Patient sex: M
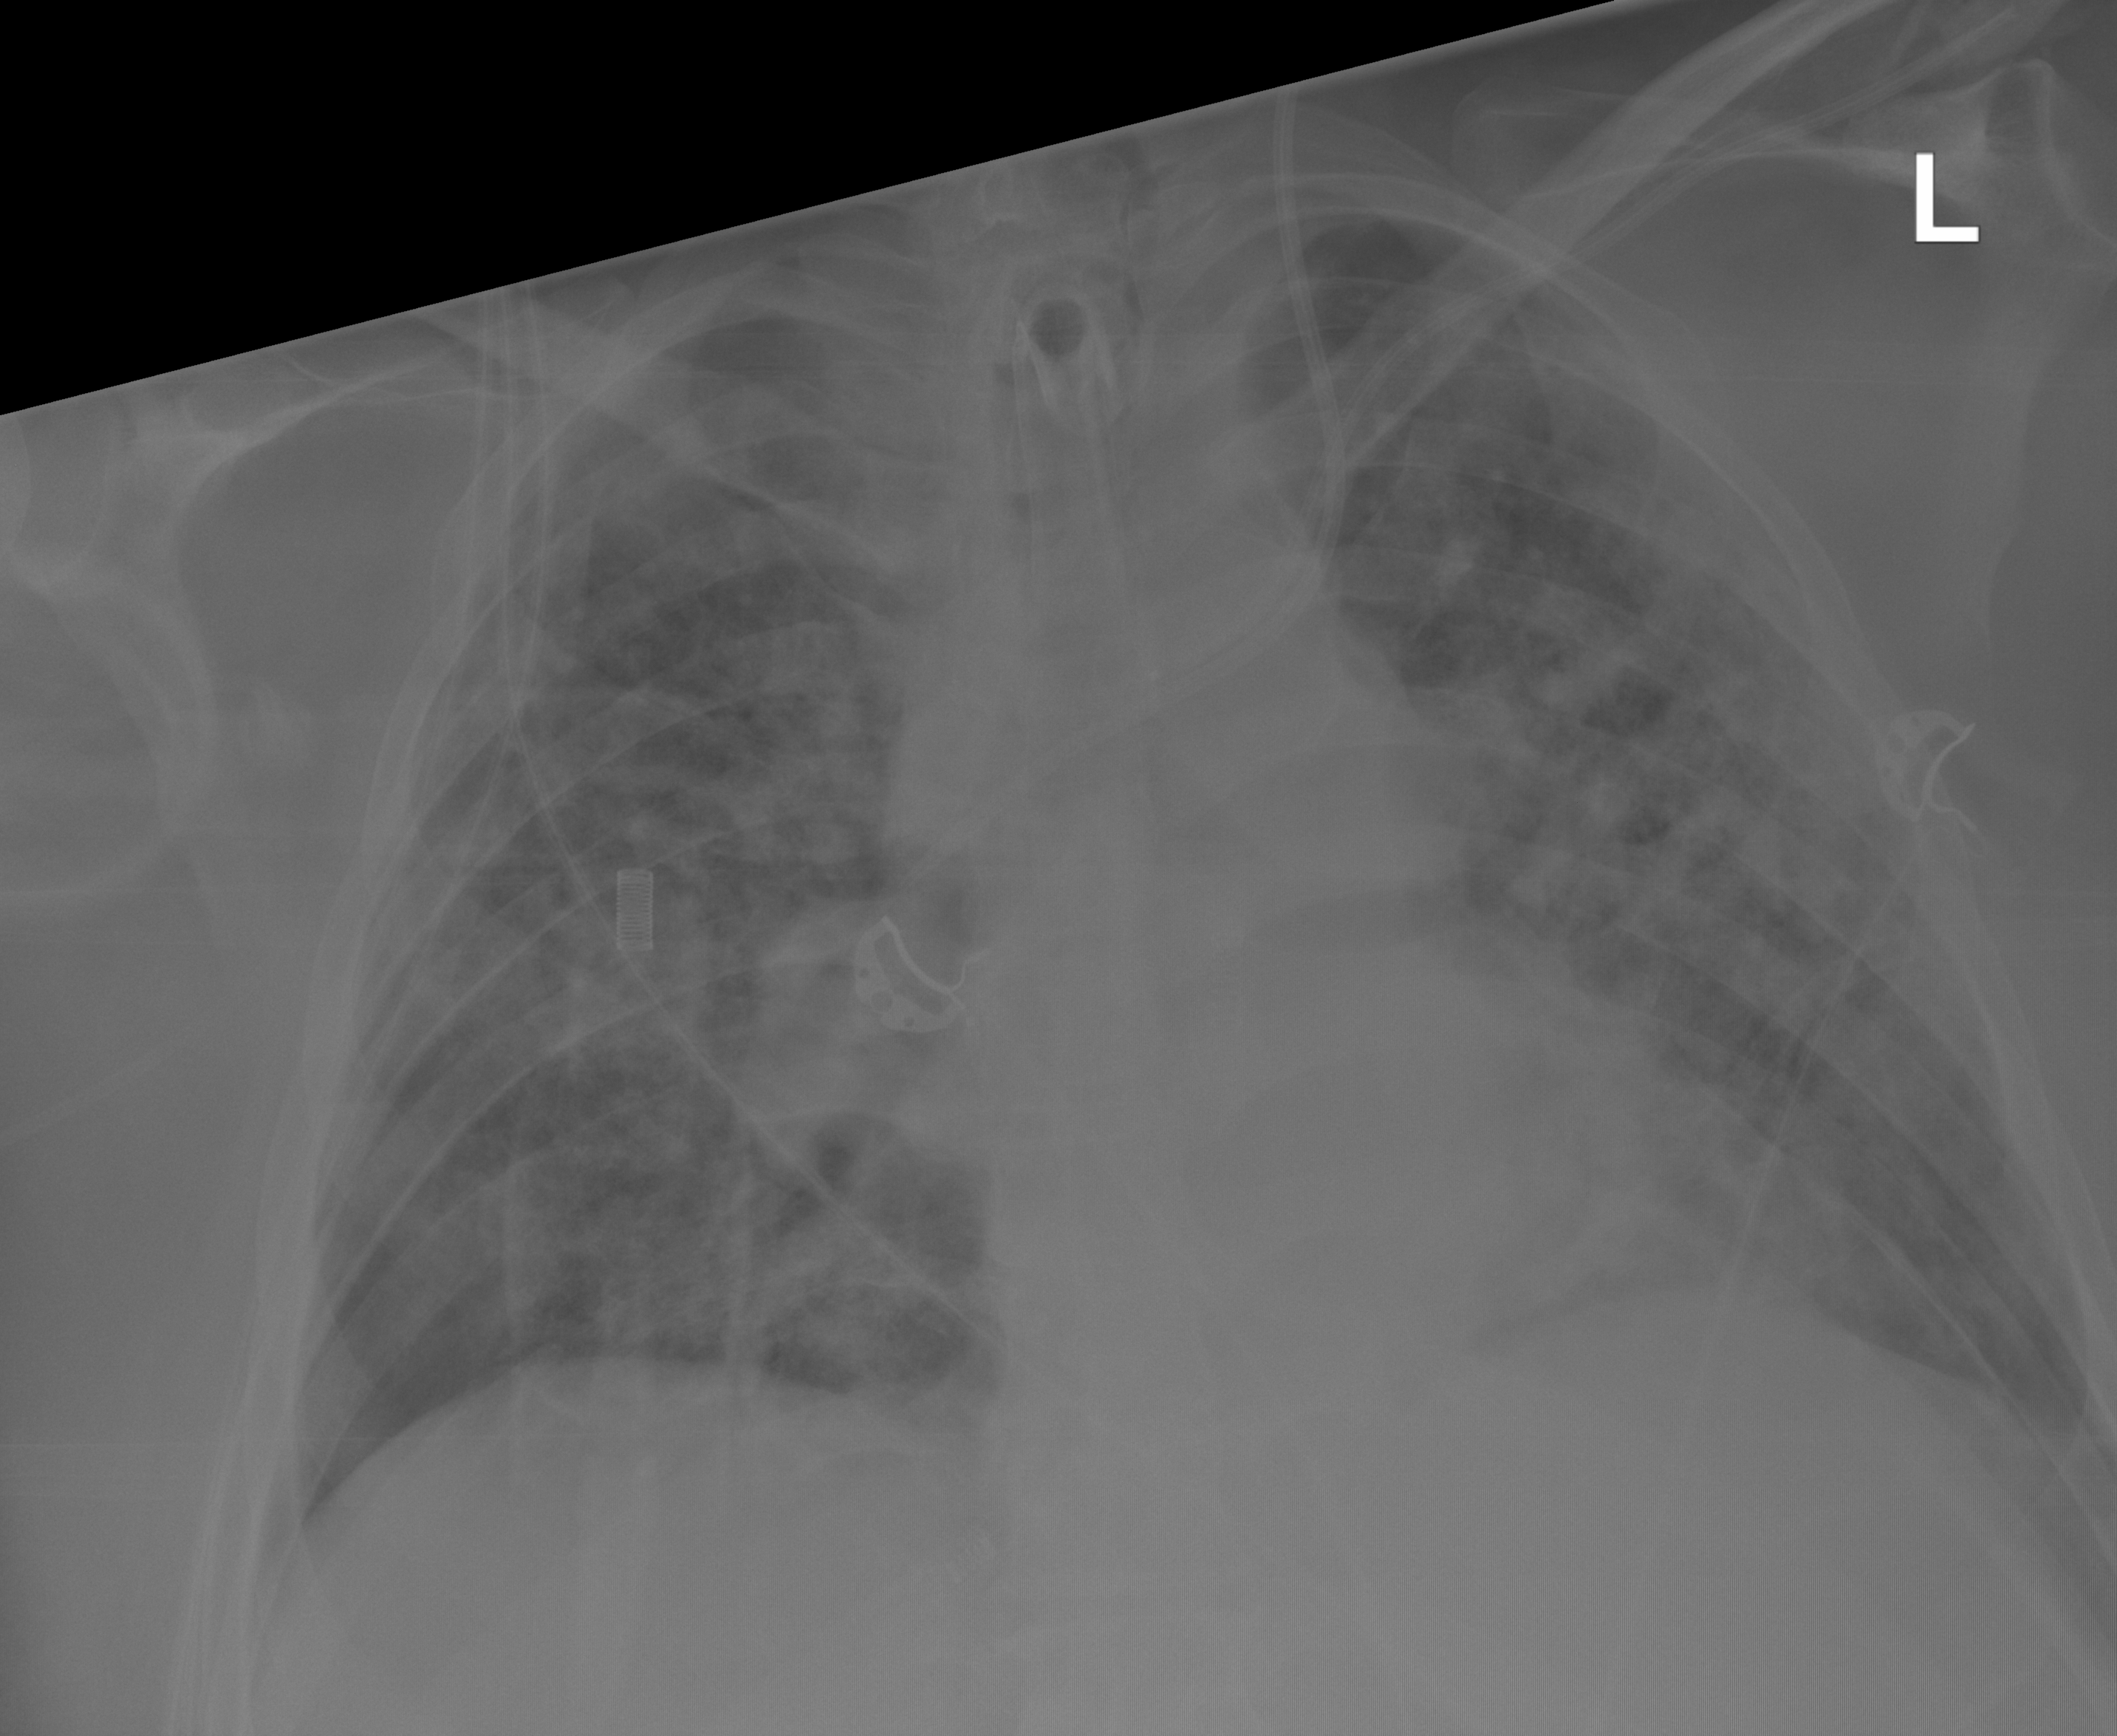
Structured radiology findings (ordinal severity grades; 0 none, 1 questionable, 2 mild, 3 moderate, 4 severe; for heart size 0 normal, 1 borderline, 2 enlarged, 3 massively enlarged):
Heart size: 0
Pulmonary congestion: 0
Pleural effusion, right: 0
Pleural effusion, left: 0
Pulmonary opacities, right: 3
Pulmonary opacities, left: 3
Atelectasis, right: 0
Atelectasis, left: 2